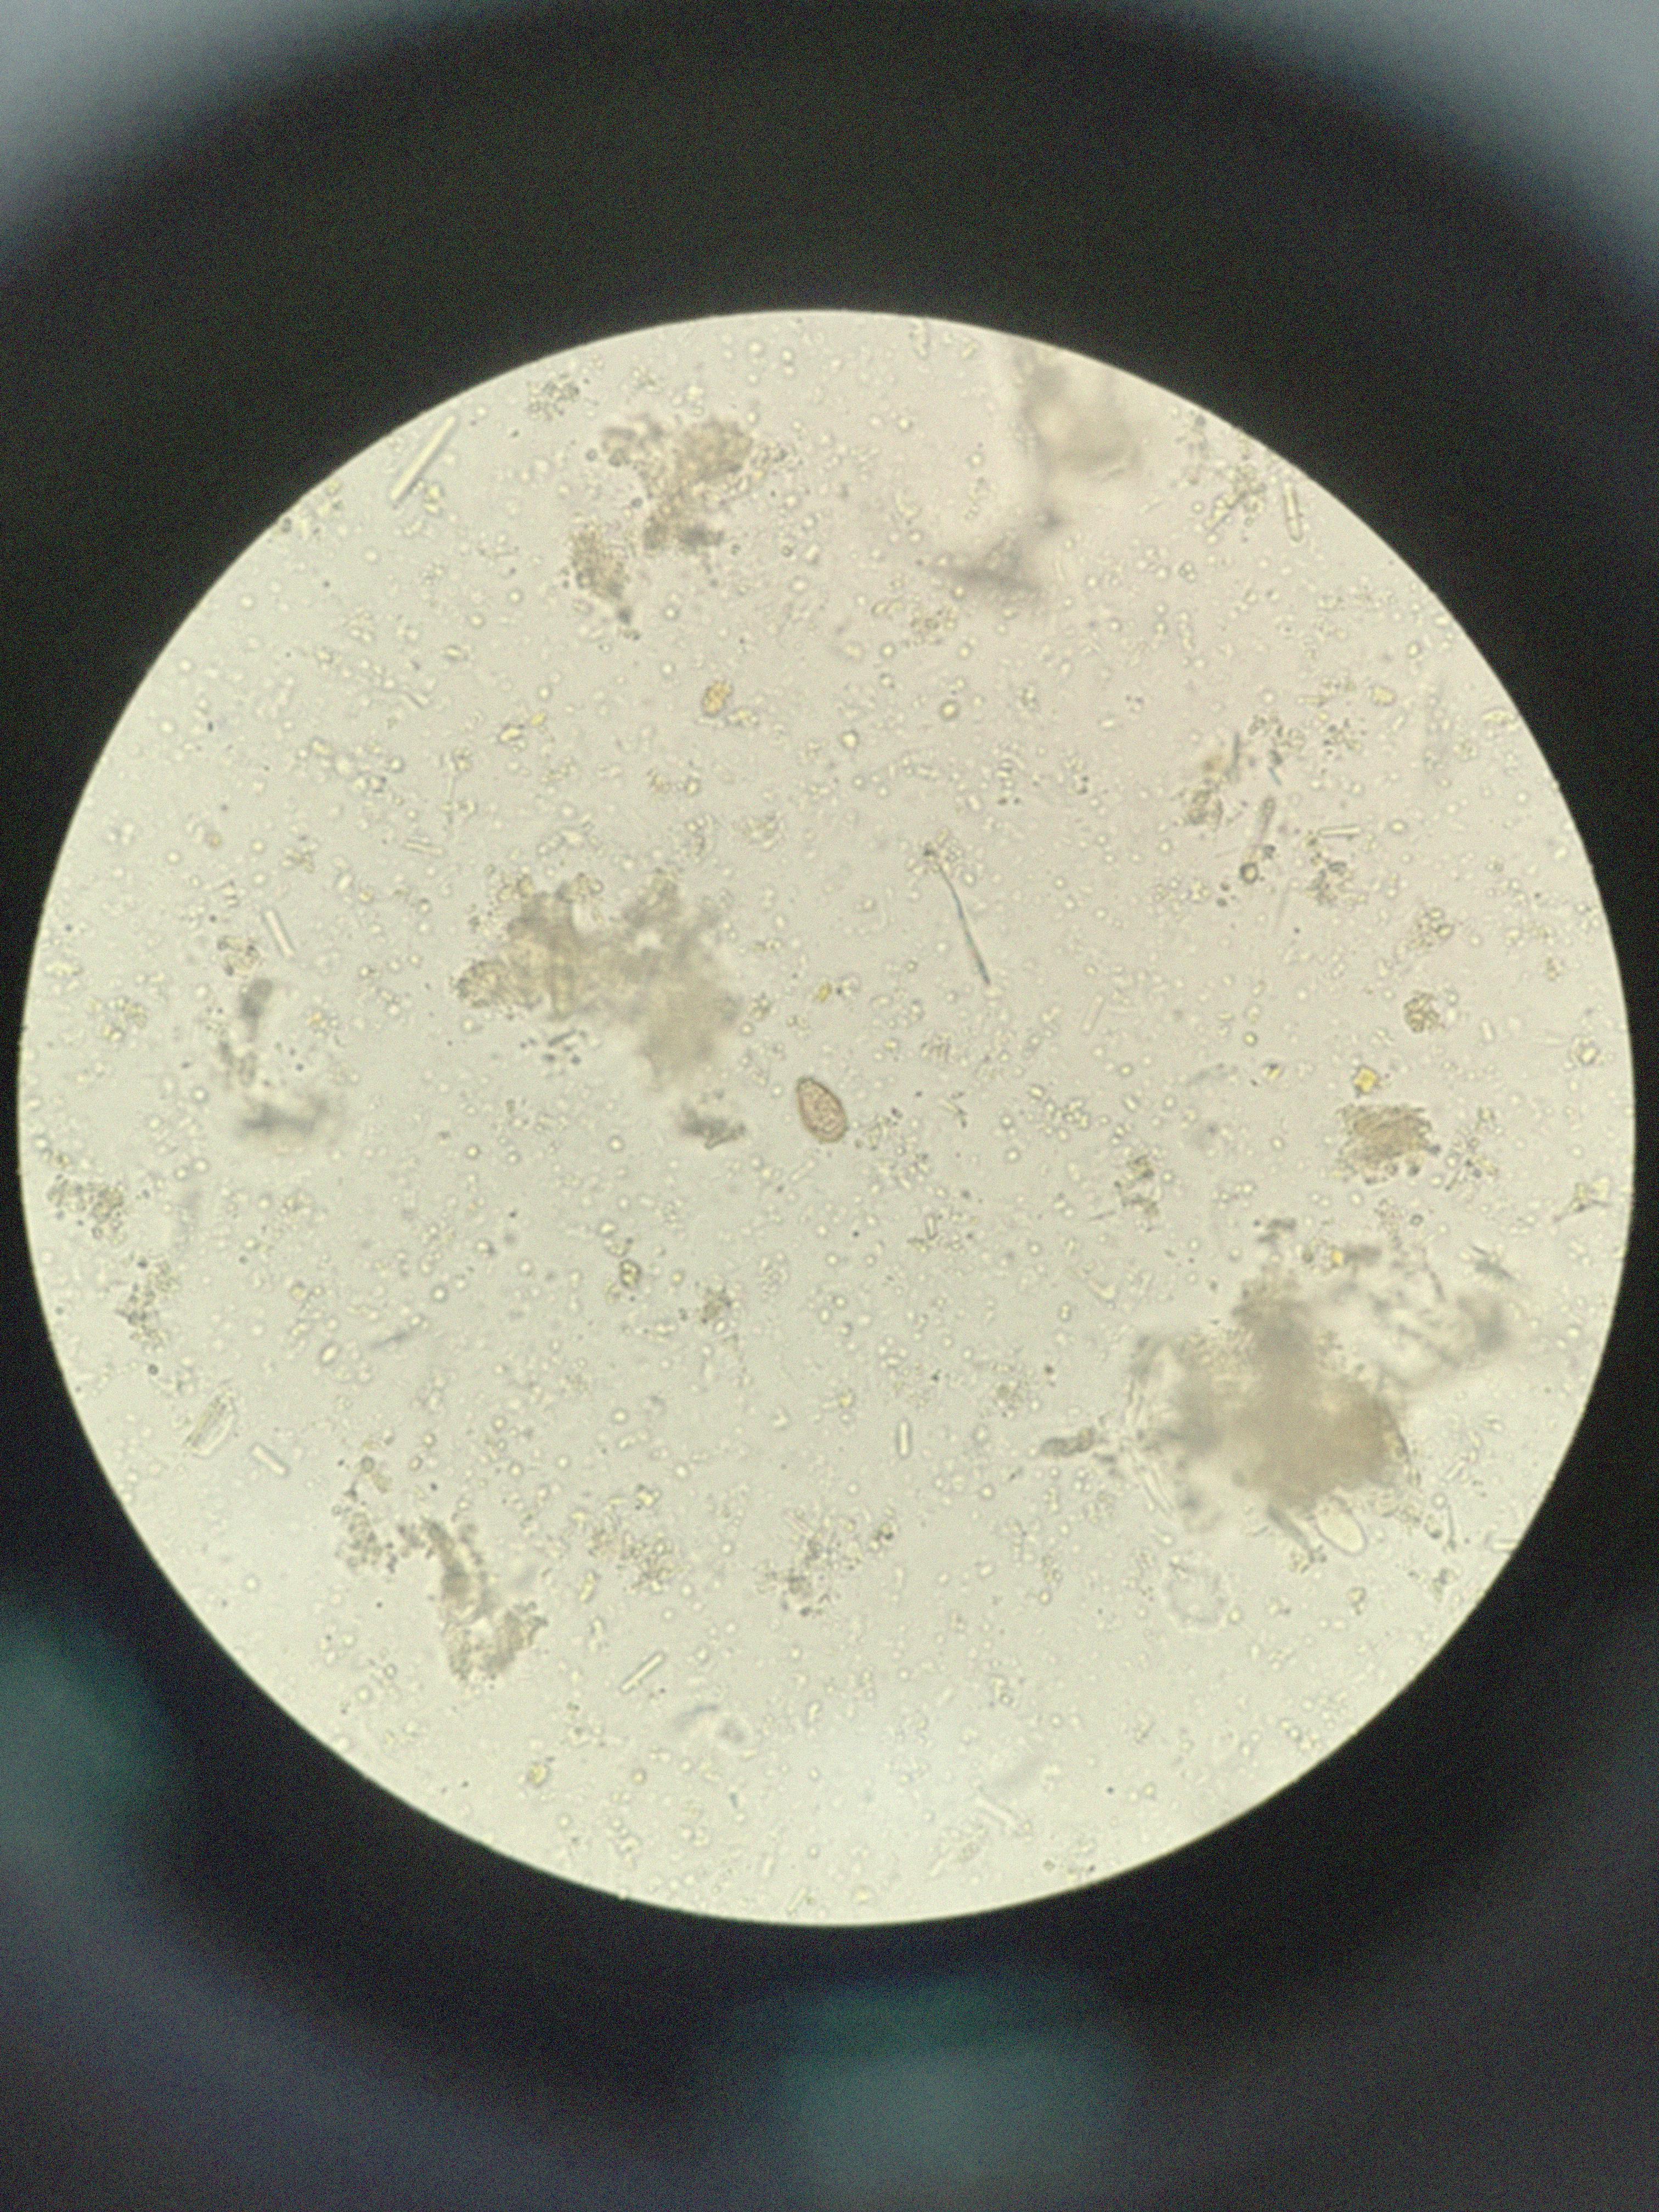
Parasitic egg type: Opisthorchis viverrine